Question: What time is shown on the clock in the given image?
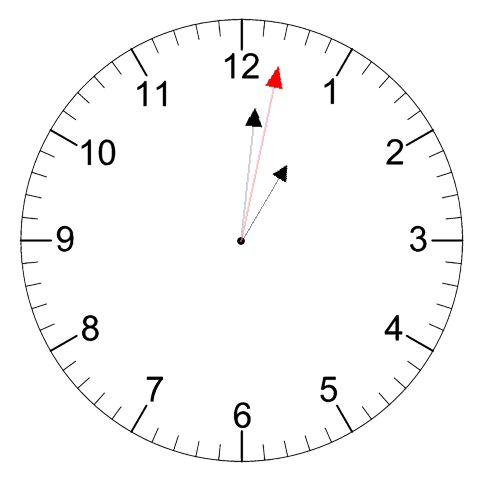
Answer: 01:01:02